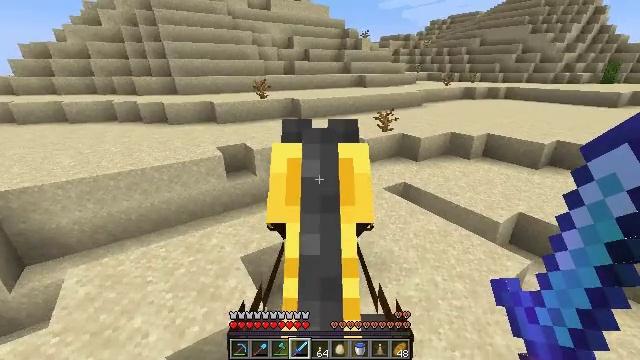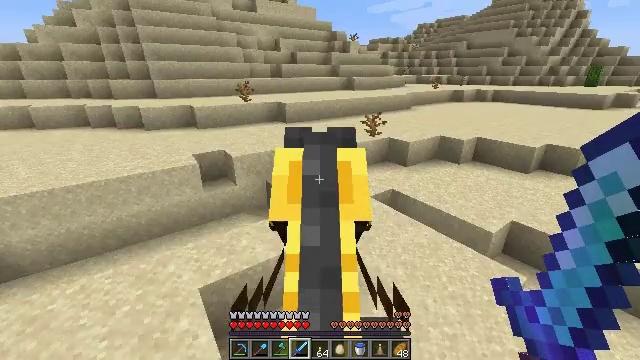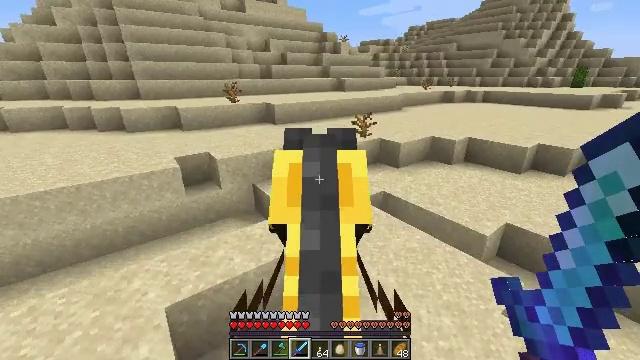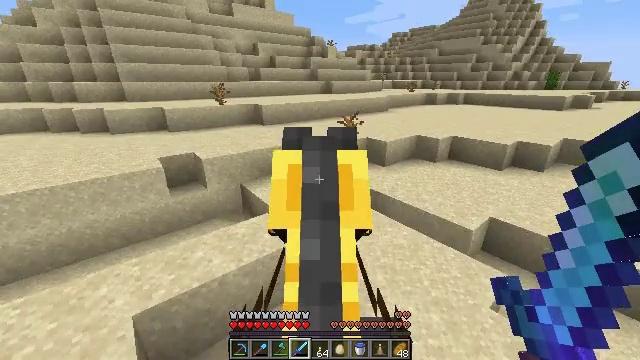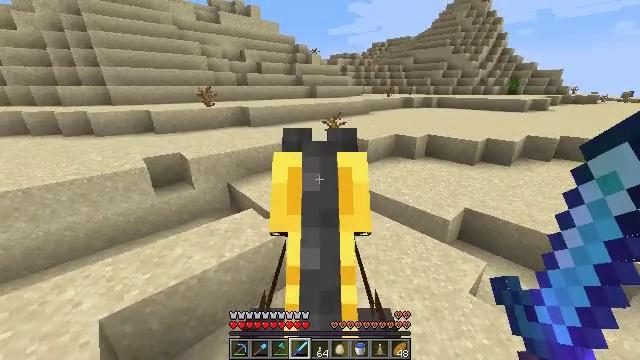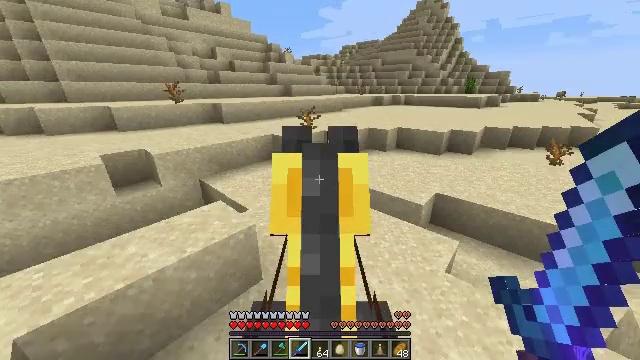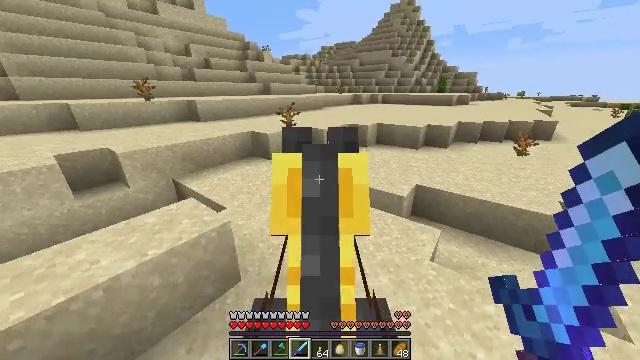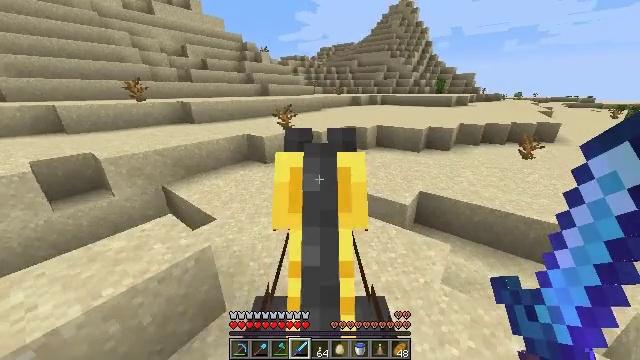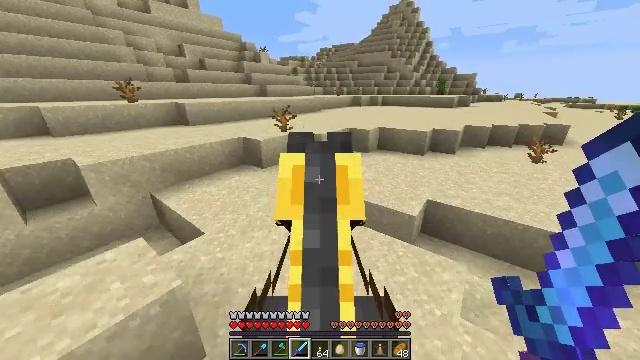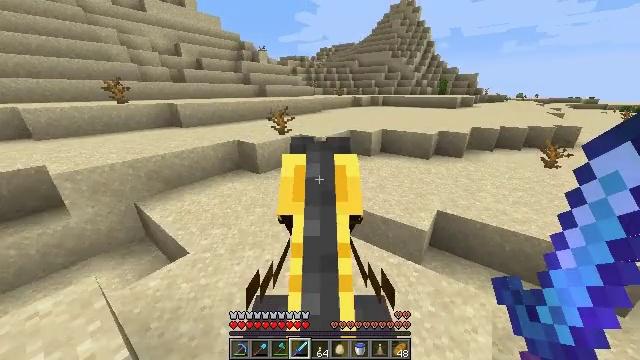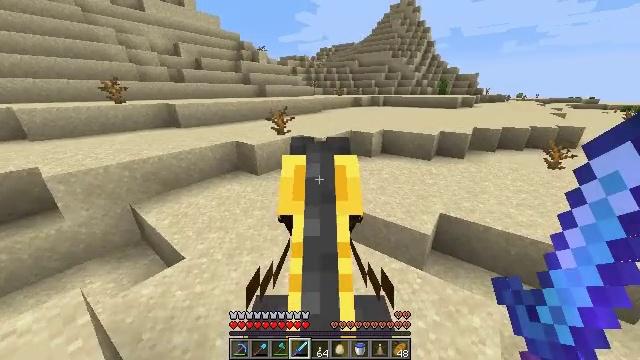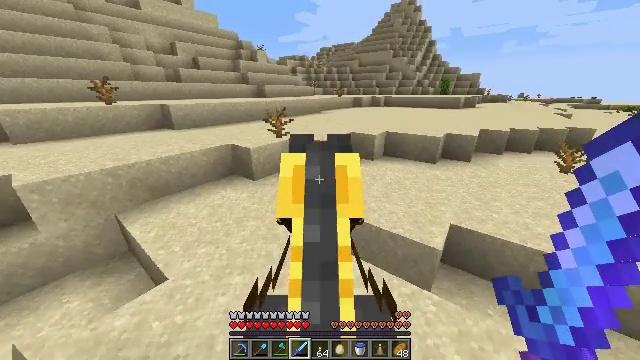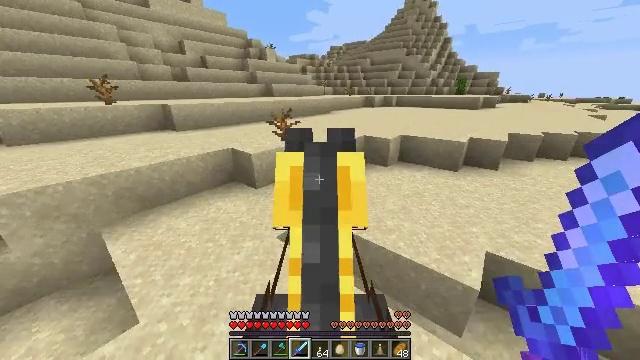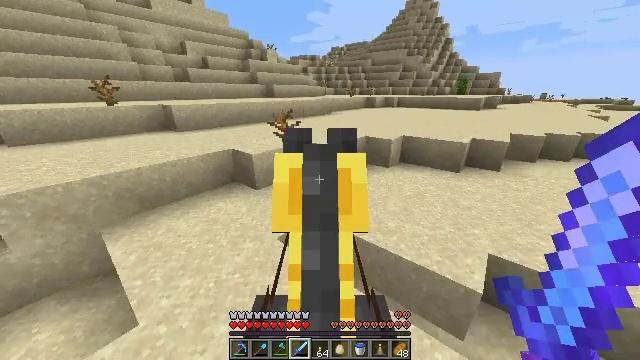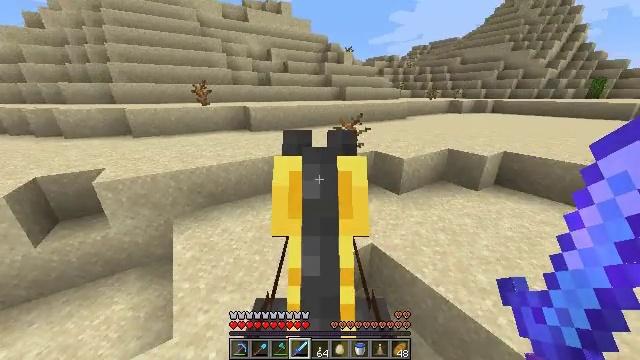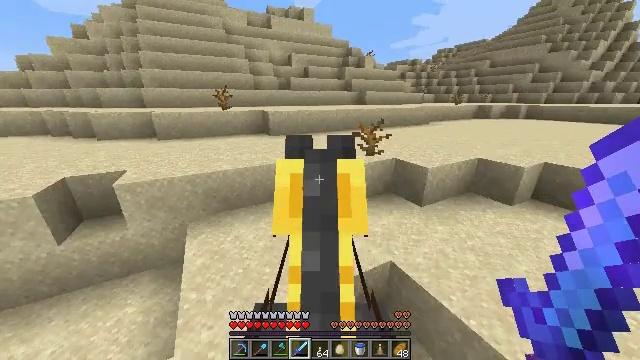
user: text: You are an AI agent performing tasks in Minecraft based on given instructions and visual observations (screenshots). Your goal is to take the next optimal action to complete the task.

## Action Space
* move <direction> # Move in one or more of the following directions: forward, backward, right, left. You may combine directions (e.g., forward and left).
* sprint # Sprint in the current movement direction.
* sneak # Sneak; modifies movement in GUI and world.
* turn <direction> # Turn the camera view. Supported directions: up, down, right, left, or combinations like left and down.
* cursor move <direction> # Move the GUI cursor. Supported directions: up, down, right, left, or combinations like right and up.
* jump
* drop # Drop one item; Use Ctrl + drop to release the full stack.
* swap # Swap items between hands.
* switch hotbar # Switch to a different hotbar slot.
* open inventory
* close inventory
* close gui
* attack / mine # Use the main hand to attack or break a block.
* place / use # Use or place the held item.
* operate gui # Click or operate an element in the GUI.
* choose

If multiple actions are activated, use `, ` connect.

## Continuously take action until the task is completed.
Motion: motion action
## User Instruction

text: Break the sandstone to collect.
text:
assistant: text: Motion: move forward and move right, turn right
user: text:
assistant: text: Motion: move forward and move right, sprint, turn right
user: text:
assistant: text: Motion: move forward, sprint, turn right
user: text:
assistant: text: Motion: move forward, sprint, turn right
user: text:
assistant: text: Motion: move forward, sprint, turn right
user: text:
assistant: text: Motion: move forward, sprint
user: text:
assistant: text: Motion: move forward, sprint
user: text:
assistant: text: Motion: move forward, sprint
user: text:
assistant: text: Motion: move forward, sprint
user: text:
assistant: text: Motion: move forward, sprint
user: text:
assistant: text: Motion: move forward, sprint
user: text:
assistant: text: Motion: move forward, sprint, turn left
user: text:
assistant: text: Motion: move forward, sprint, turn left
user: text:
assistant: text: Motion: move forward, sprint, turn left
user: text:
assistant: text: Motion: move forward, sprint, turn left and up
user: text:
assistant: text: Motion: move forward, sprint, turn left
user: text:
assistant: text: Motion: move forward, sprint, turn left
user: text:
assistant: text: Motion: move forward, sprint, turn left
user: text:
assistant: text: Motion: move forward, sprint, turn left
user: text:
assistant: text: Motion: move forward, sprint, turn left
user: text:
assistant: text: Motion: move forward, sprint, turn left
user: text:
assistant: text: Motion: move forward, sprint, turn left
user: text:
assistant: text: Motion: move forward, sprint, turn left
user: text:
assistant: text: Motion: move forward, sprint, turn left
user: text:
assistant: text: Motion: move forward, sprint, turn left
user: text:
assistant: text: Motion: move forward, sprint, turn left
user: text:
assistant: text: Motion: move forward, sprint, turn left
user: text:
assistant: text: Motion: move forward, sprint, turn left and down
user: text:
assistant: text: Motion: move forward, sprint, turn left
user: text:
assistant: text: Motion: move forward, sprint, turn left